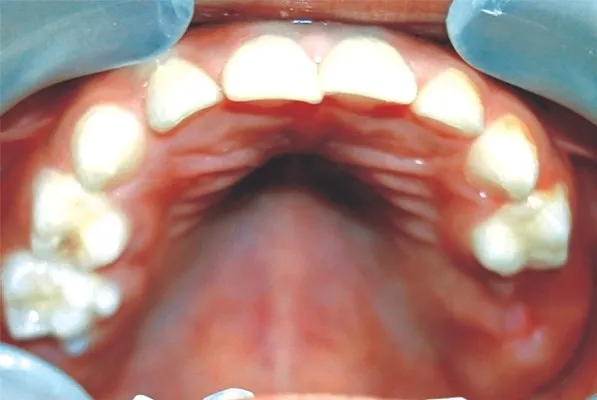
Healing satisfactorily complete at 2 month recall visit.
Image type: medical_photograph (oral_photograph)